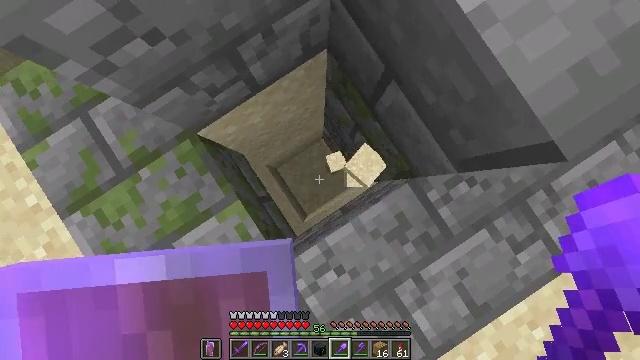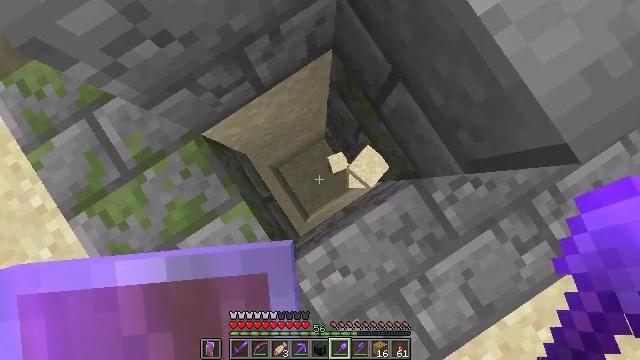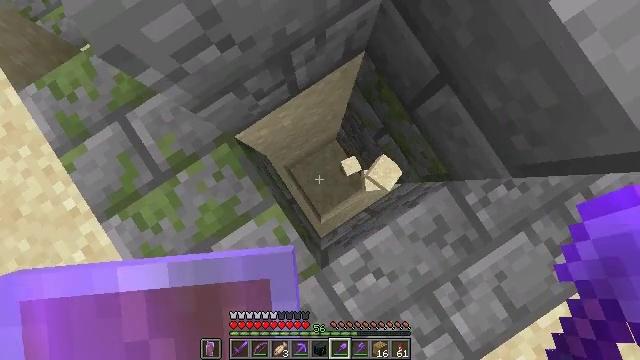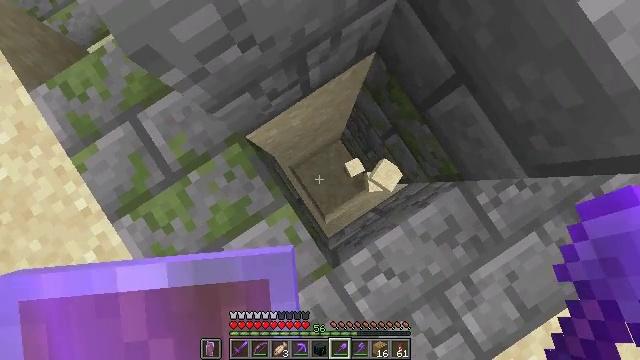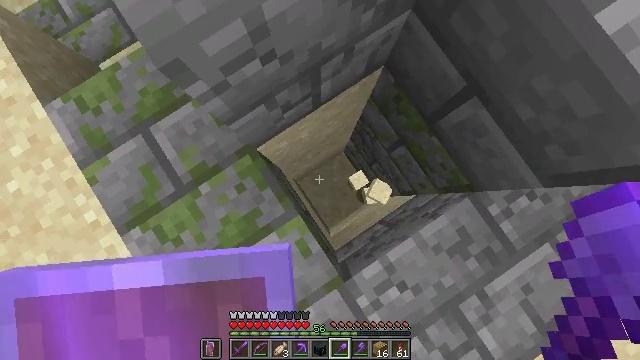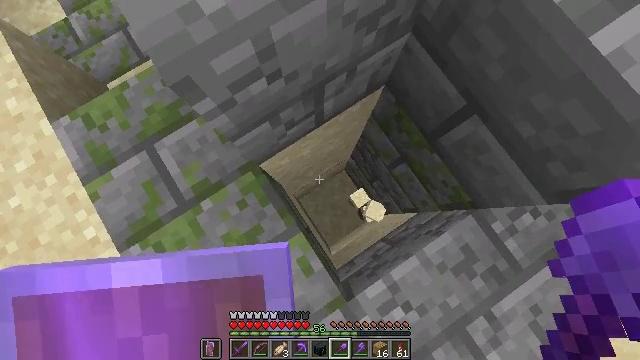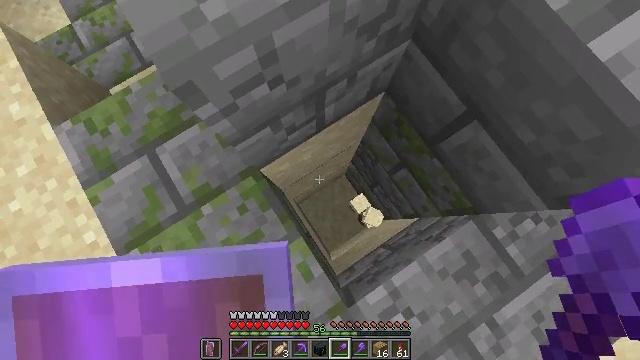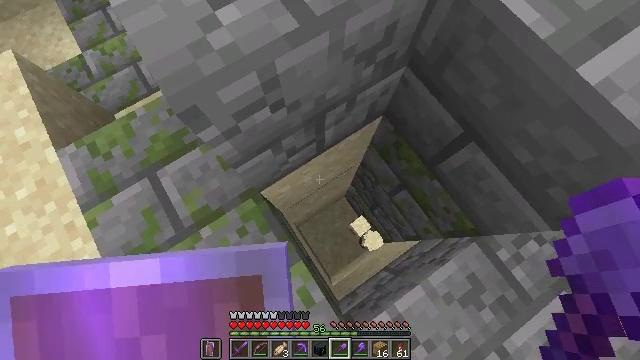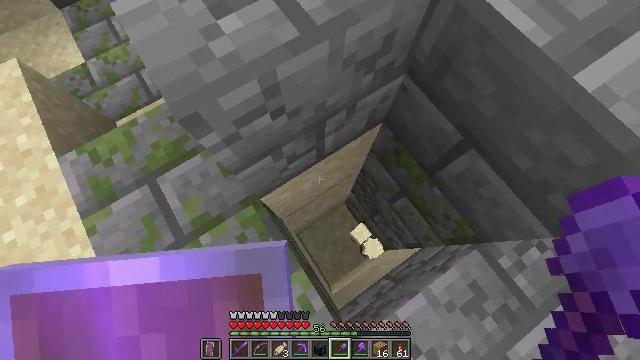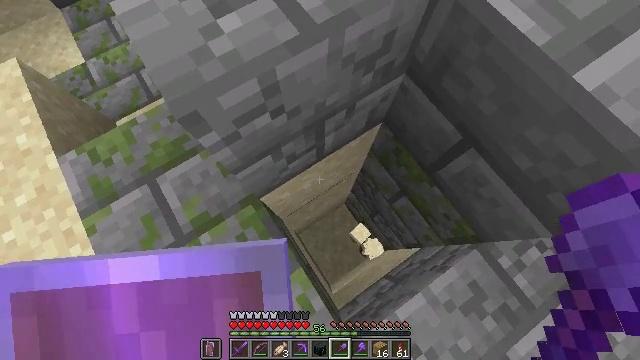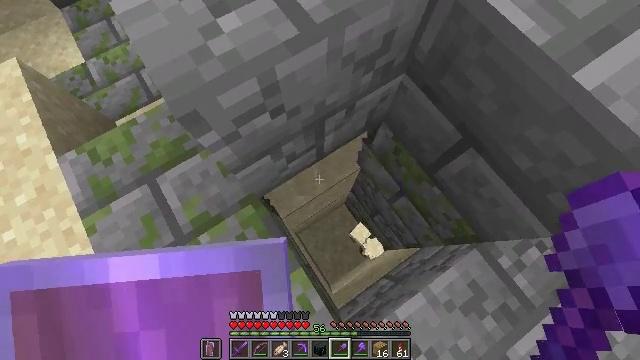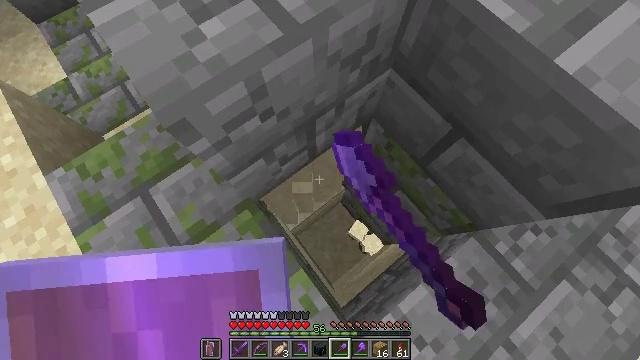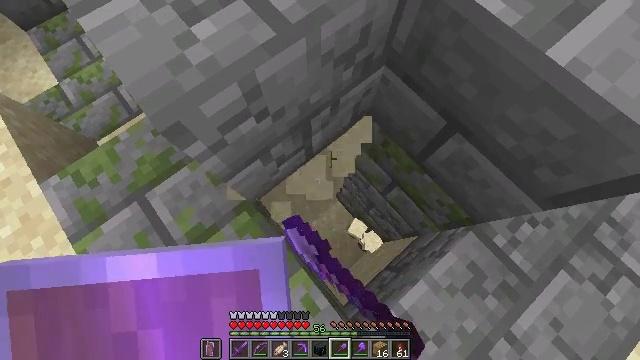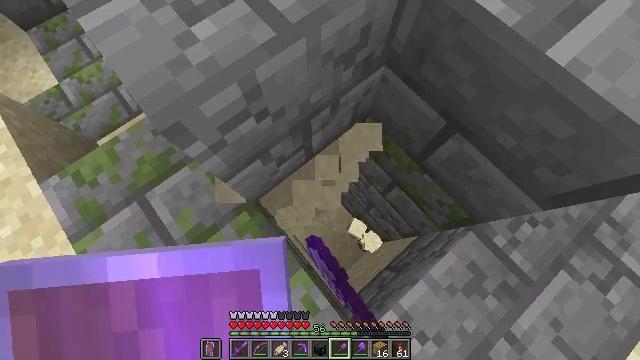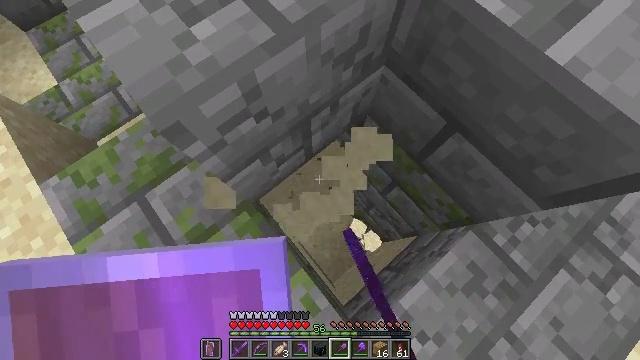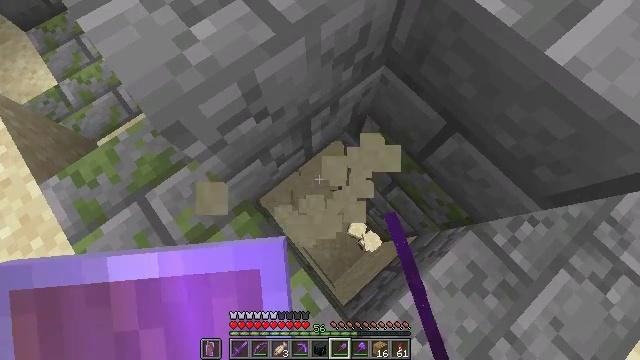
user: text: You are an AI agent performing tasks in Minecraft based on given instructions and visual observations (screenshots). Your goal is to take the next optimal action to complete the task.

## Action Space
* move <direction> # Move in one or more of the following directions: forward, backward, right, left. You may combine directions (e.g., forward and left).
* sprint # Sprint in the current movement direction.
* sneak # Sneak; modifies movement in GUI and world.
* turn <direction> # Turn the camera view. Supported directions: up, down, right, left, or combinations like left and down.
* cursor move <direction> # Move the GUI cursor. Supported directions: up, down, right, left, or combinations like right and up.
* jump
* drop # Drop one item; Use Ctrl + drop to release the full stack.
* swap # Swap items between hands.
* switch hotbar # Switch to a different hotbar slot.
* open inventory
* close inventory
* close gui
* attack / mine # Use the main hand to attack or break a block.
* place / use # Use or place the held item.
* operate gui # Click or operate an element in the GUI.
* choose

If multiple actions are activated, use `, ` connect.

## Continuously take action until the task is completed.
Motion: motion action
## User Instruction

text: Attack the ground to gather sand.
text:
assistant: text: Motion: move left
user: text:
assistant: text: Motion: no_op
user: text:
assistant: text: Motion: no_op
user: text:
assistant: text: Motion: turn up
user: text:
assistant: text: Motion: turn up
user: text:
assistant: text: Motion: turn up
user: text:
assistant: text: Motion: turn up
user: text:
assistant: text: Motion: turn up
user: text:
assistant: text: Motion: no_op
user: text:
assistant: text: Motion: attack / mine
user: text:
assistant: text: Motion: turn right, attack / mine
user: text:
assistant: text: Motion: turn right, attack / mine
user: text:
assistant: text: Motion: attack / mine
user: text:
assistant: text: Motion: attack / mine
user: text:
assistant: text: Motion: attack / mine
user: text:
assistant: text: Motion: no_op
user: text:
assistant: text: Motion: no_op
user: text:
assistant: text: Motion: no_op
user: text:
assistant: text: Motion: no_op
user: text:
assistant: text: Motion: no_op
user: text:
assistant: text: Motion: no_op
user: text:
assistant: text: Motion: no_op
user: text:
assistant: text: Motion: no_op
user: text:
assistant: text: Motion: move forward
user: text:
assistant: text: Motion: move forward
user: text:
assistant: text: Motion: move forward, turn left
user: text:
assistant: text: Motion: move forward
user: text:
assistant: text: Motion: move forward and move right
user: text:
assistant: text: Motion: move forward and move right
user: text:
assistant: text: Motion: move right